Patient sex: M
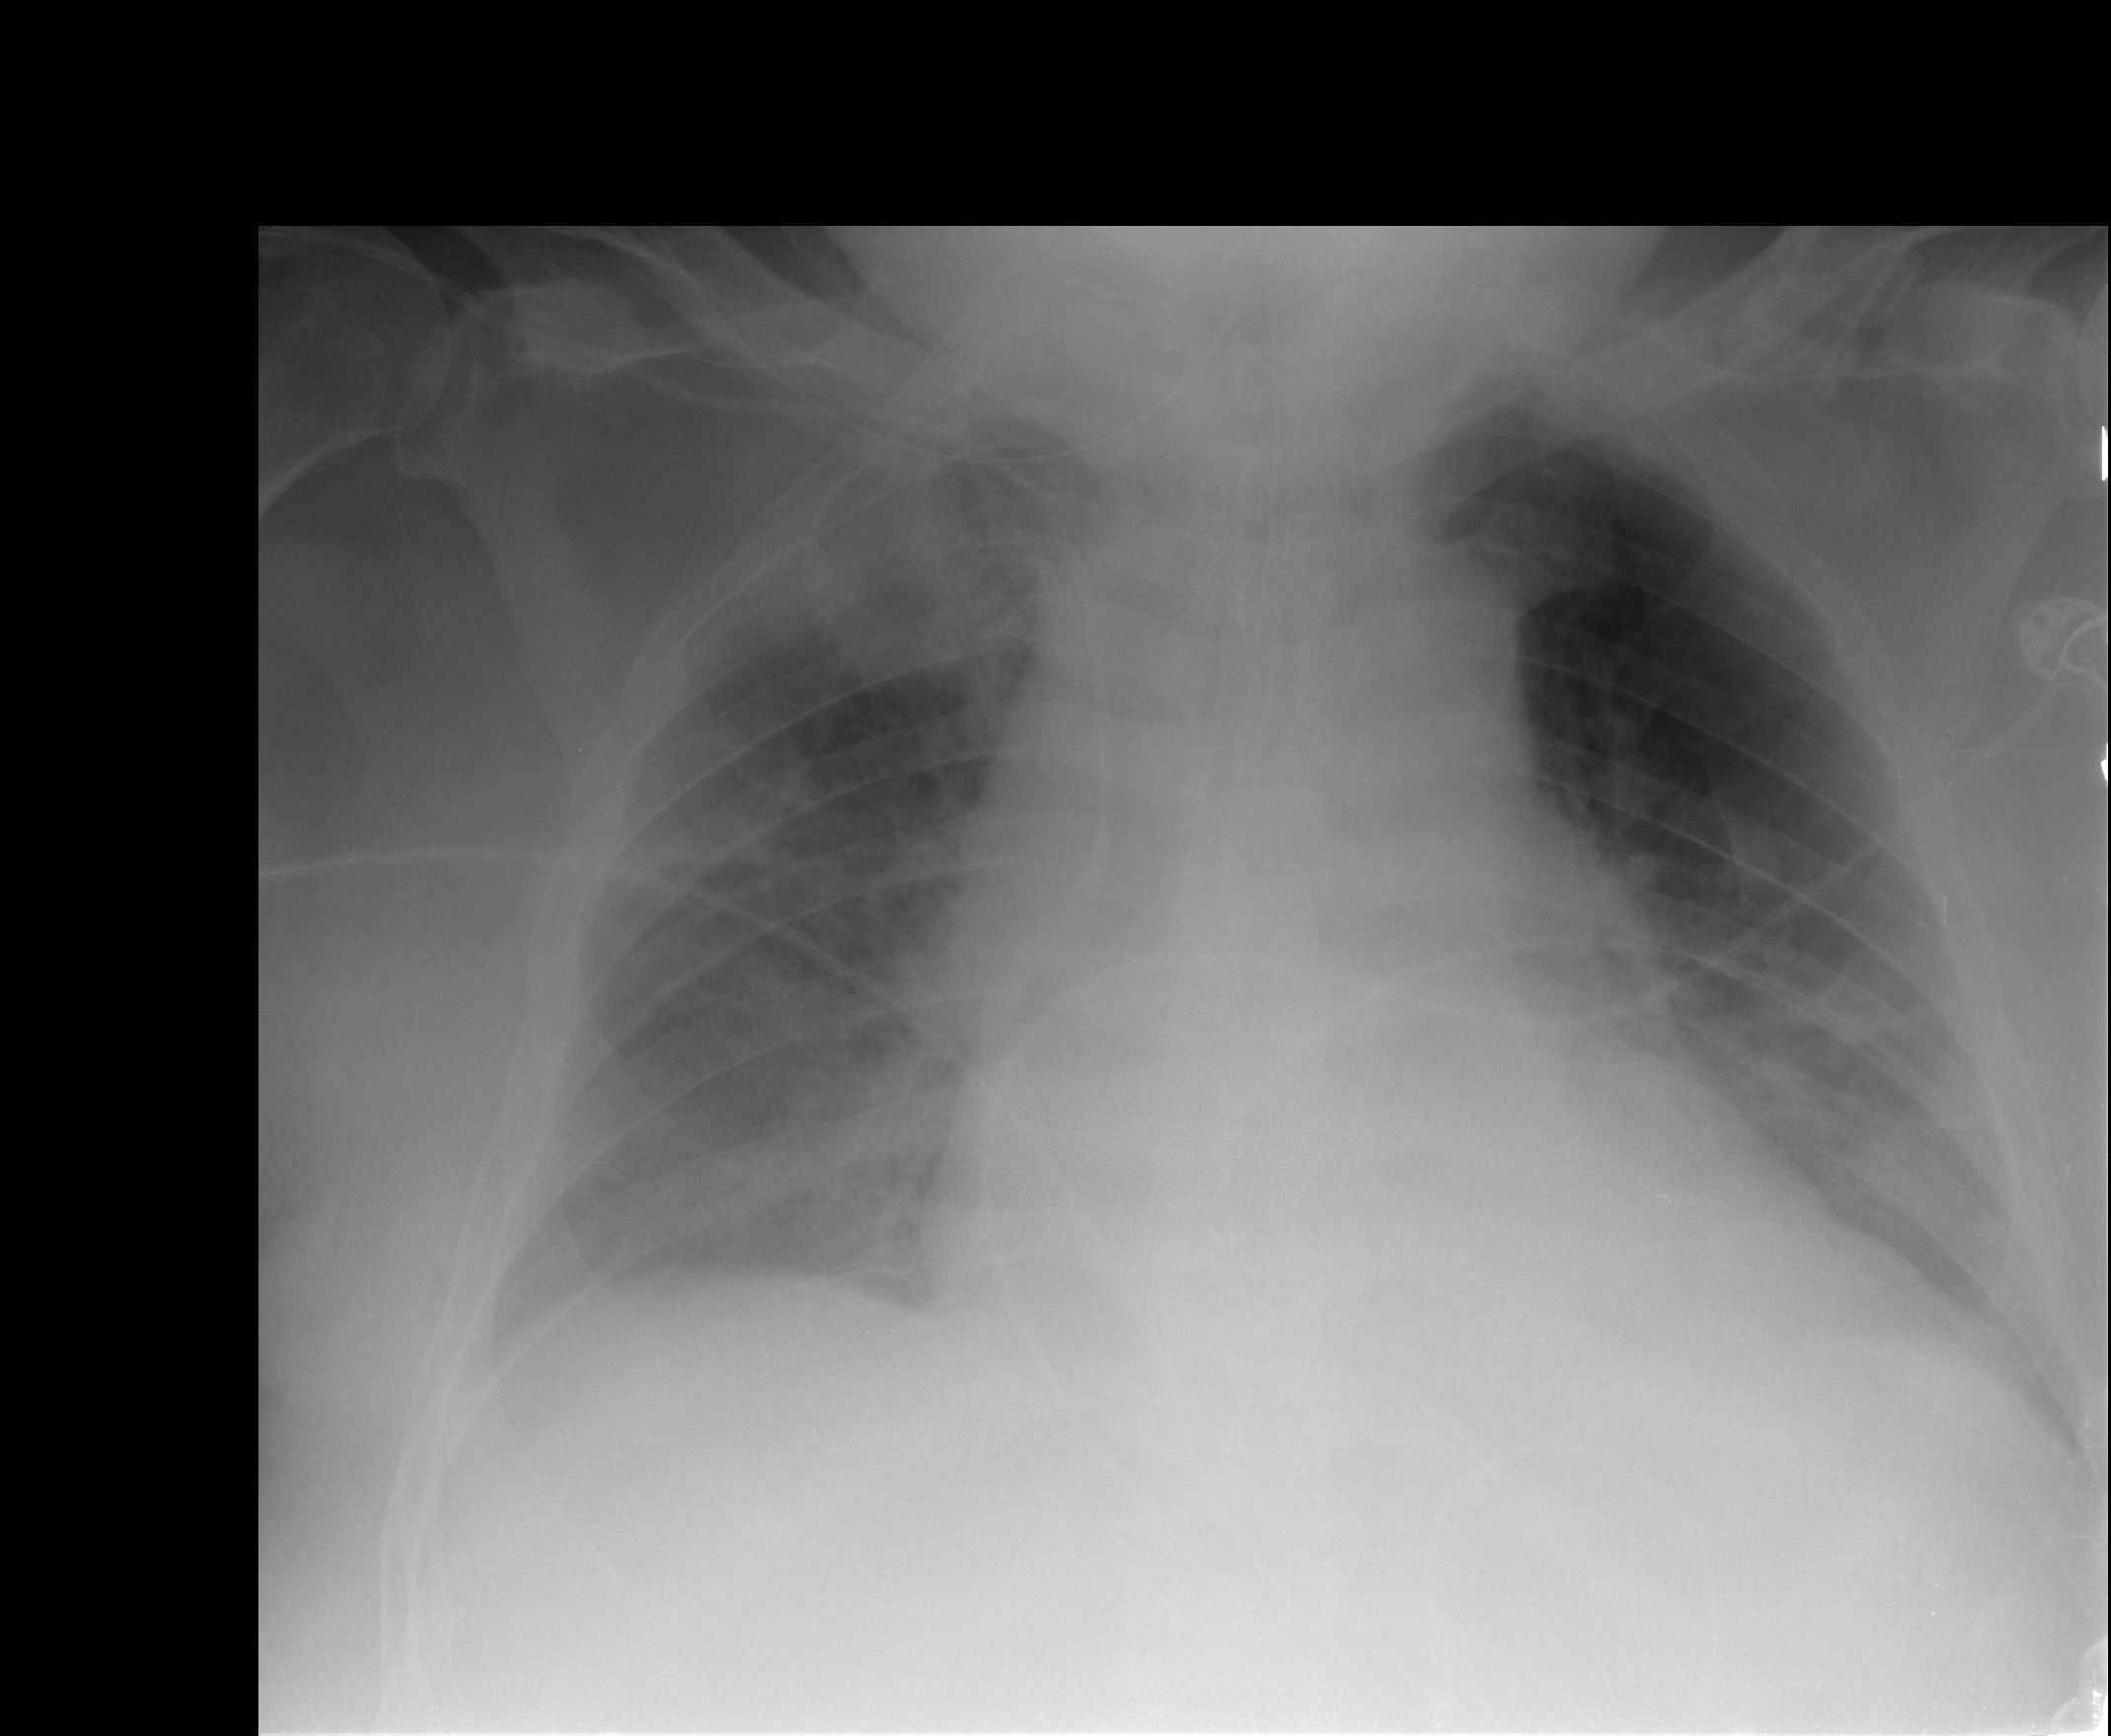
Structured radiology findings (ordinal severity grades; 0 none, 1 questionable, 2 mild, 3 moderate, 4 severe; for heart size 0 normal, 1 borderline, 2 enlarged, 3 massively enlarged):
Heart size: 2
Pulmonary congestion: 0
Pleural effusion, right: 2
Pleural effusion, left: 2
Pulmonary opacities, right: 0
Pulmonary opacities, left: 0
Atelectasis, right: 2
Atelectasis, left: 2